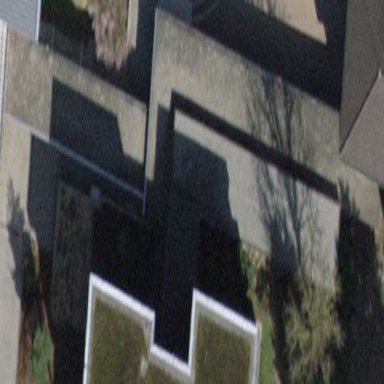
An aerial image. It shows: View of roof of building.